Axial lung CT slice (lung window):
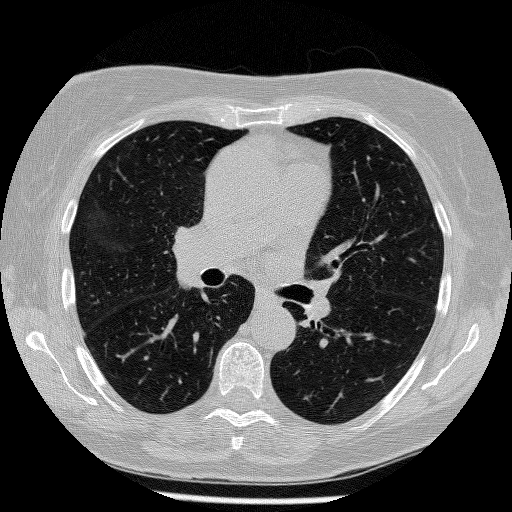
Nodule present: no